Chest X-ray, PA view. Patient: 60 years old, sex M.
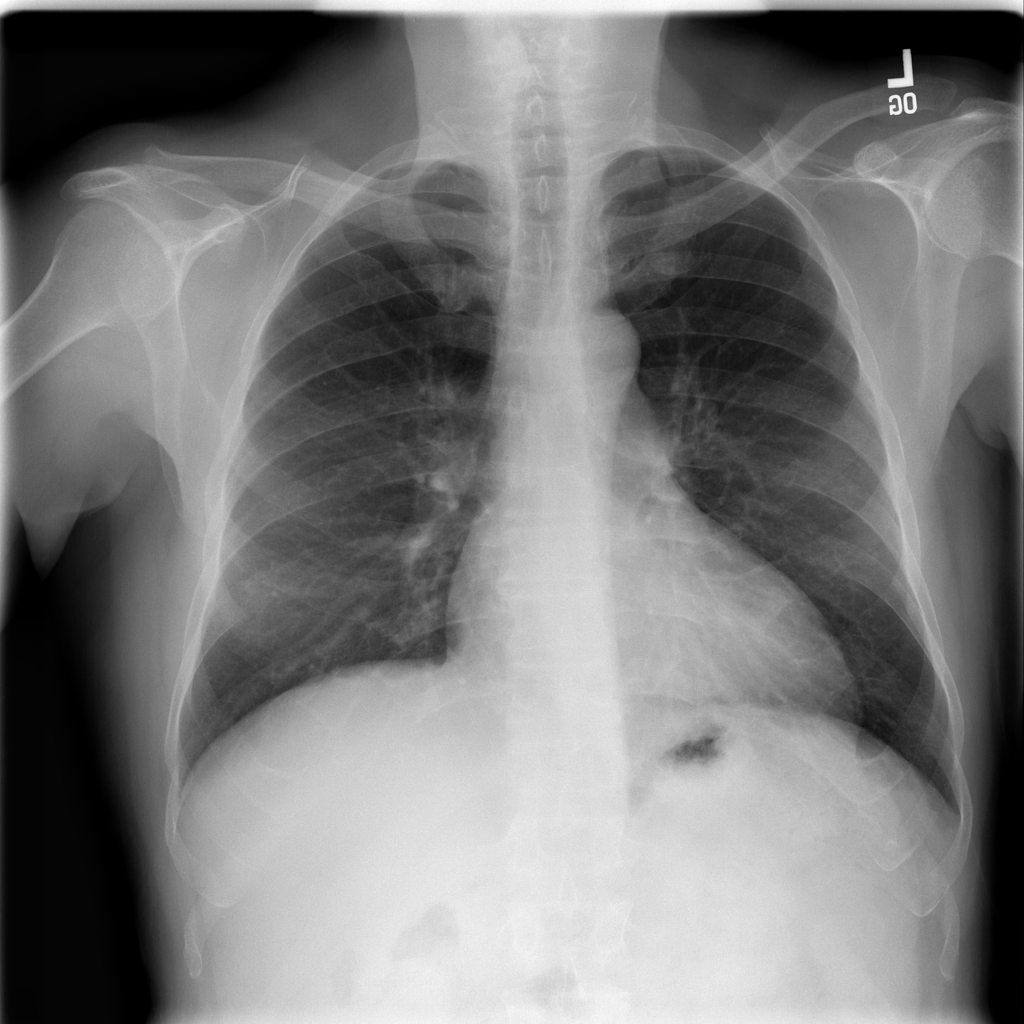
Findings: No Finding